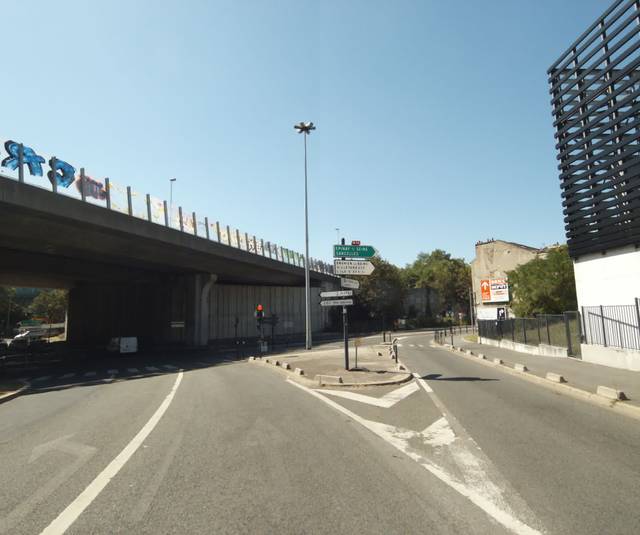
Region: France
Coordinates: 48.924, 2.343